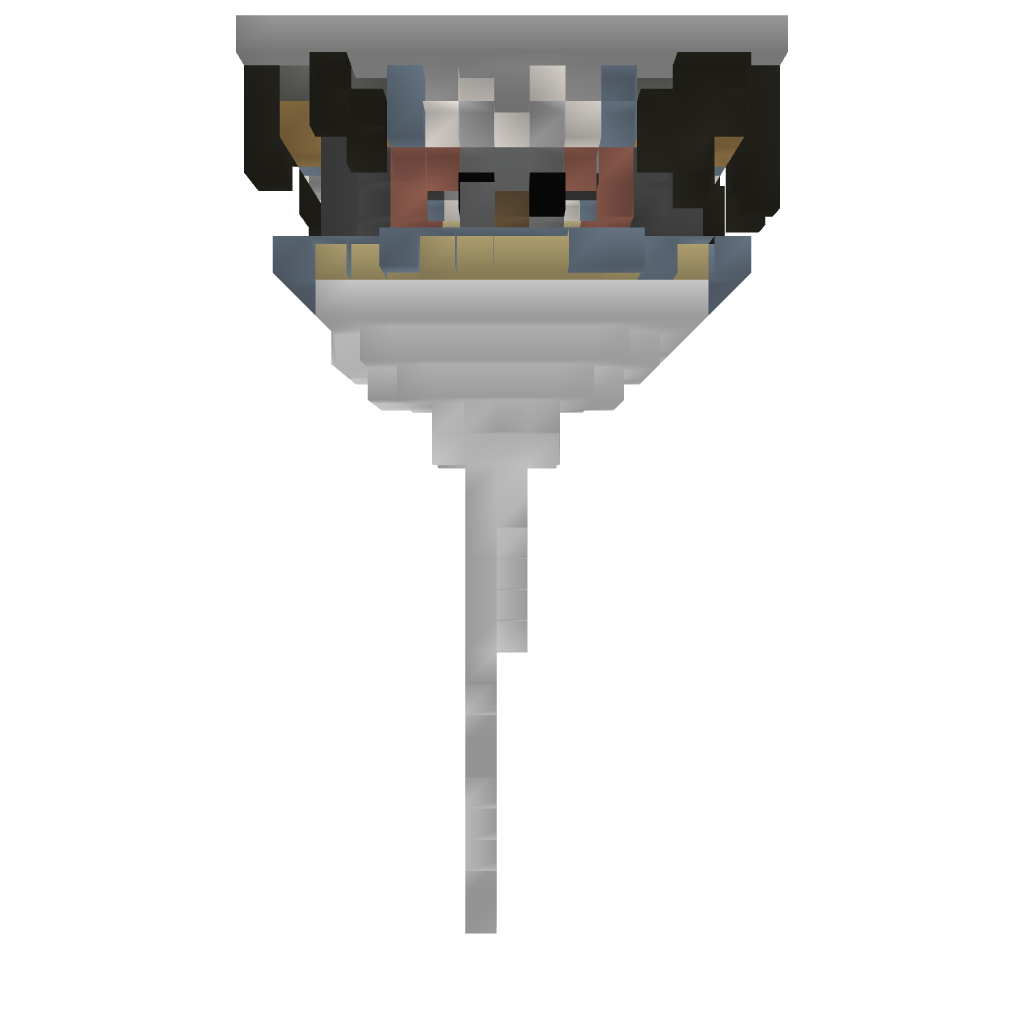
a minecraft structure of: House in Clouds